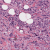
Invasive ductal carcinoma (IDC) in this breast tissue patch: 1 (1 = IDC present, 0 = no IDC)